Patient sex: M
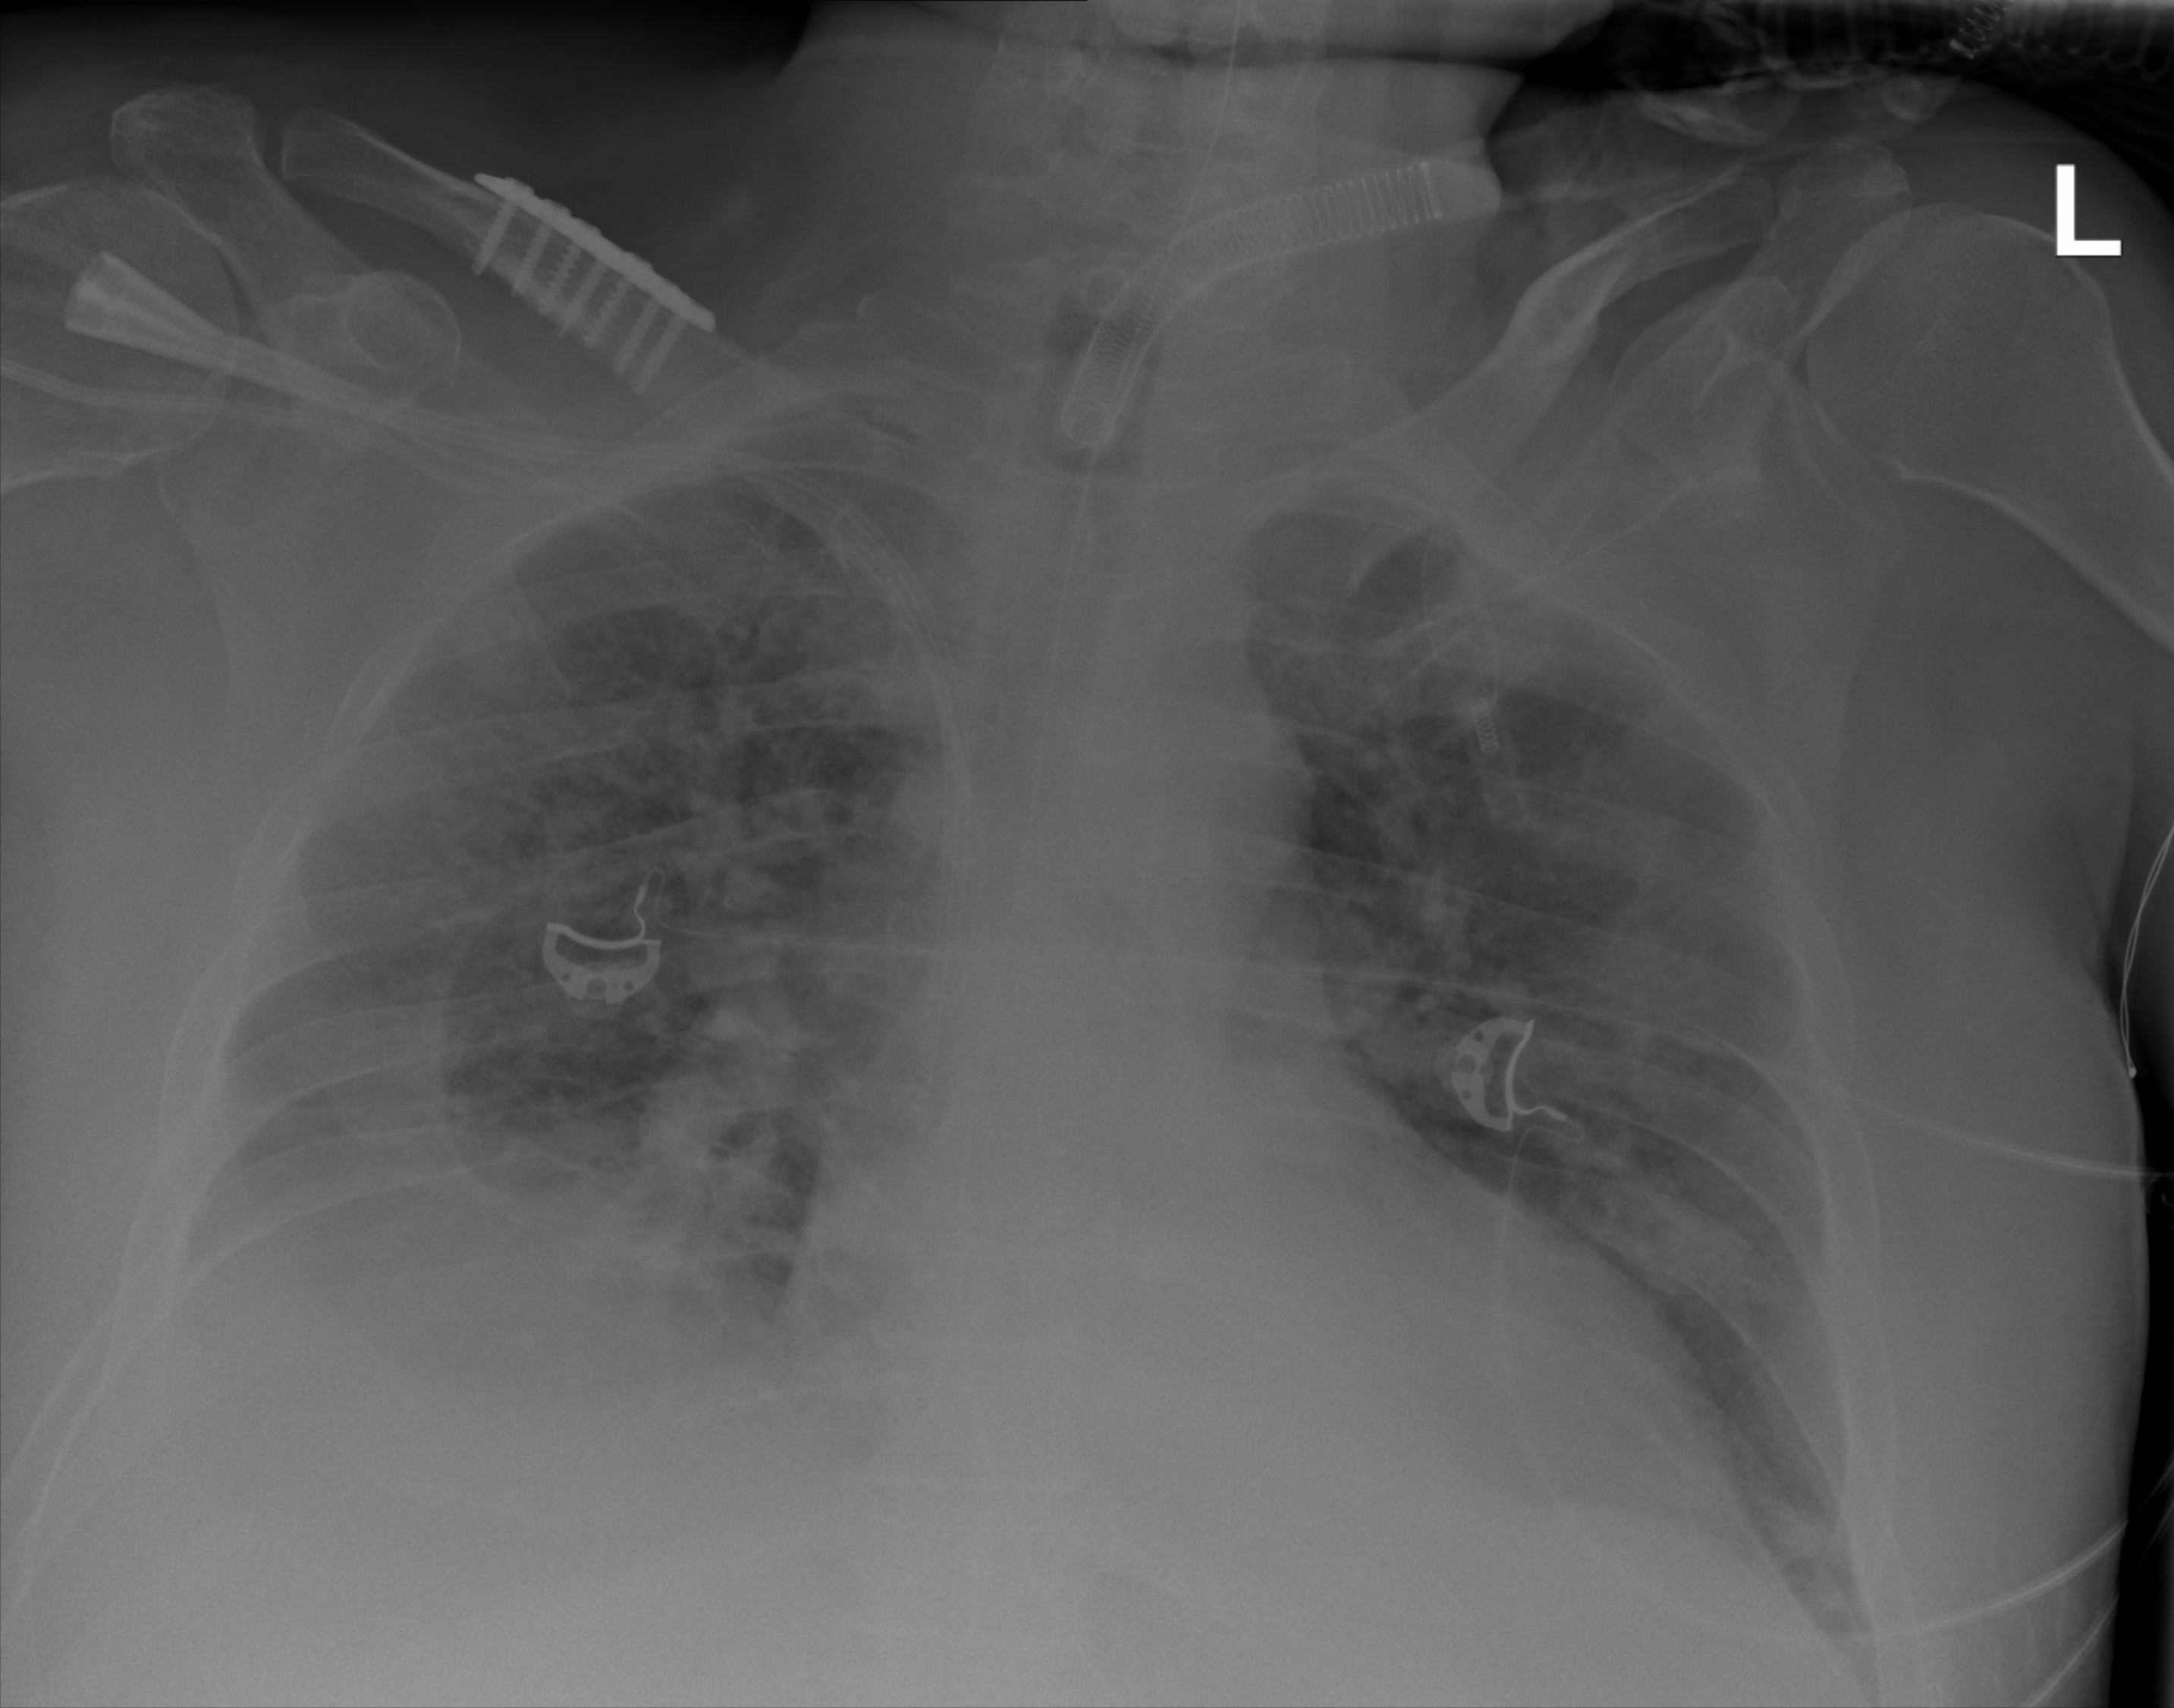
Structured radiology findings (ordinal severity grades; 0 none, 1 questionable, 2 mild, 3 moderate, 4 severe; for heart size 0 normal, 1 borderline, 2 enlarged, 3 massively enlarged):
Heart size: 0
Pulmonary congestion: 0
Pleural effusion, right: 2
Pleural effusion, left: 0
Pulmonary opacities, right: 3
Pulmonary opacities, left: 2
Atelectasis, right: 2
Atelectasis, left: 2